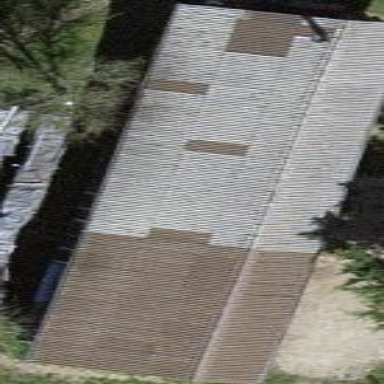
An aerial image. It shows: Barn.